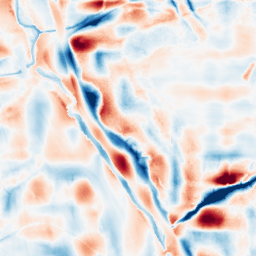
Category: wavelet
Decomposition family: wavelet_dwt
Decomposition parameters: wavelet: sym4
level: 5
Upsampling method: regularized
Upsampling parameters: scale: 4
lambda_reg: 0.01
Upsampling scale: 4